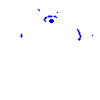
Particle: proton